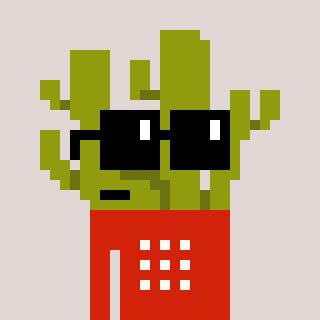
a pixel art character with square black sunglasses, a cactus-shaped head and a red-colored body on a warm background